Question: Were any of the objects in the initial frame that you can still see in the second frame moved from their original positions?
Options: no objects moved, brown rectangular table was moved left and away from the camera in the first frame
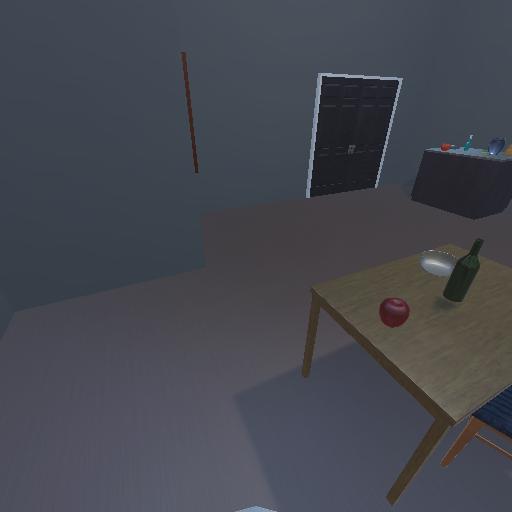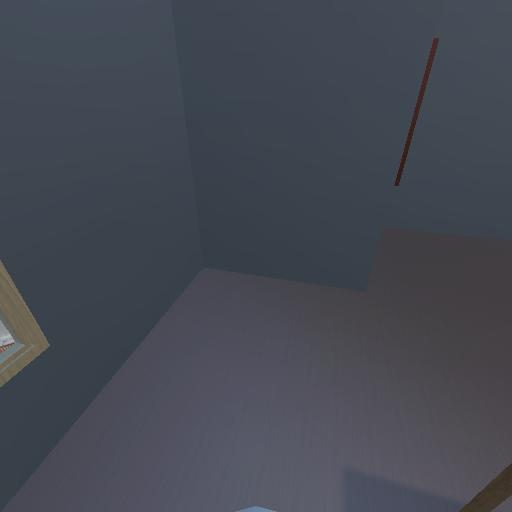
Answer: no objects moved